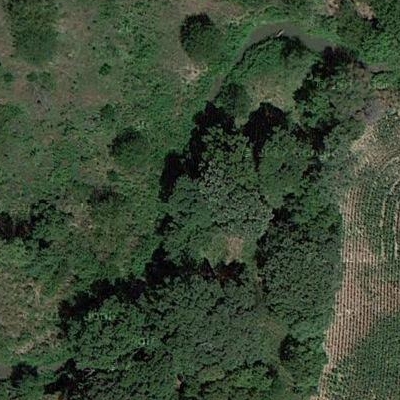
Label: Forest